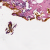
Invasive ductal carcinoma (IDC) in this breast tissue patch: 0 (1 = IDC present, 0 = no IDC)